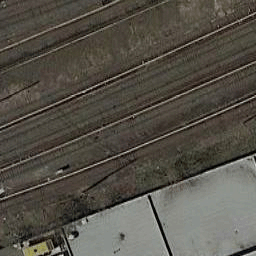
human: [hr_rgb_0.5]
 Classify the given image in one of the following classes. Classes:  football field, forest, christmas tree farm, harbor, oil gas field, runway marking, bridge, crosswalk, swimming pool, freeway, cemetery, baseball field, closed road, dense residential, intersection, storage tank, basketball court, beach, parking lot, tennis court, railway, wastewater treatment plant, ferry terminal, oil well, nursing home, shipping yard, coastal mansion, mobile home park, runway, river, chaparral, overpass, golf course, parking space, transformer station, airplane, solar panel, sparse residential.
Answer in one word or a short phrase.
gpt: railway